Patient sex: M
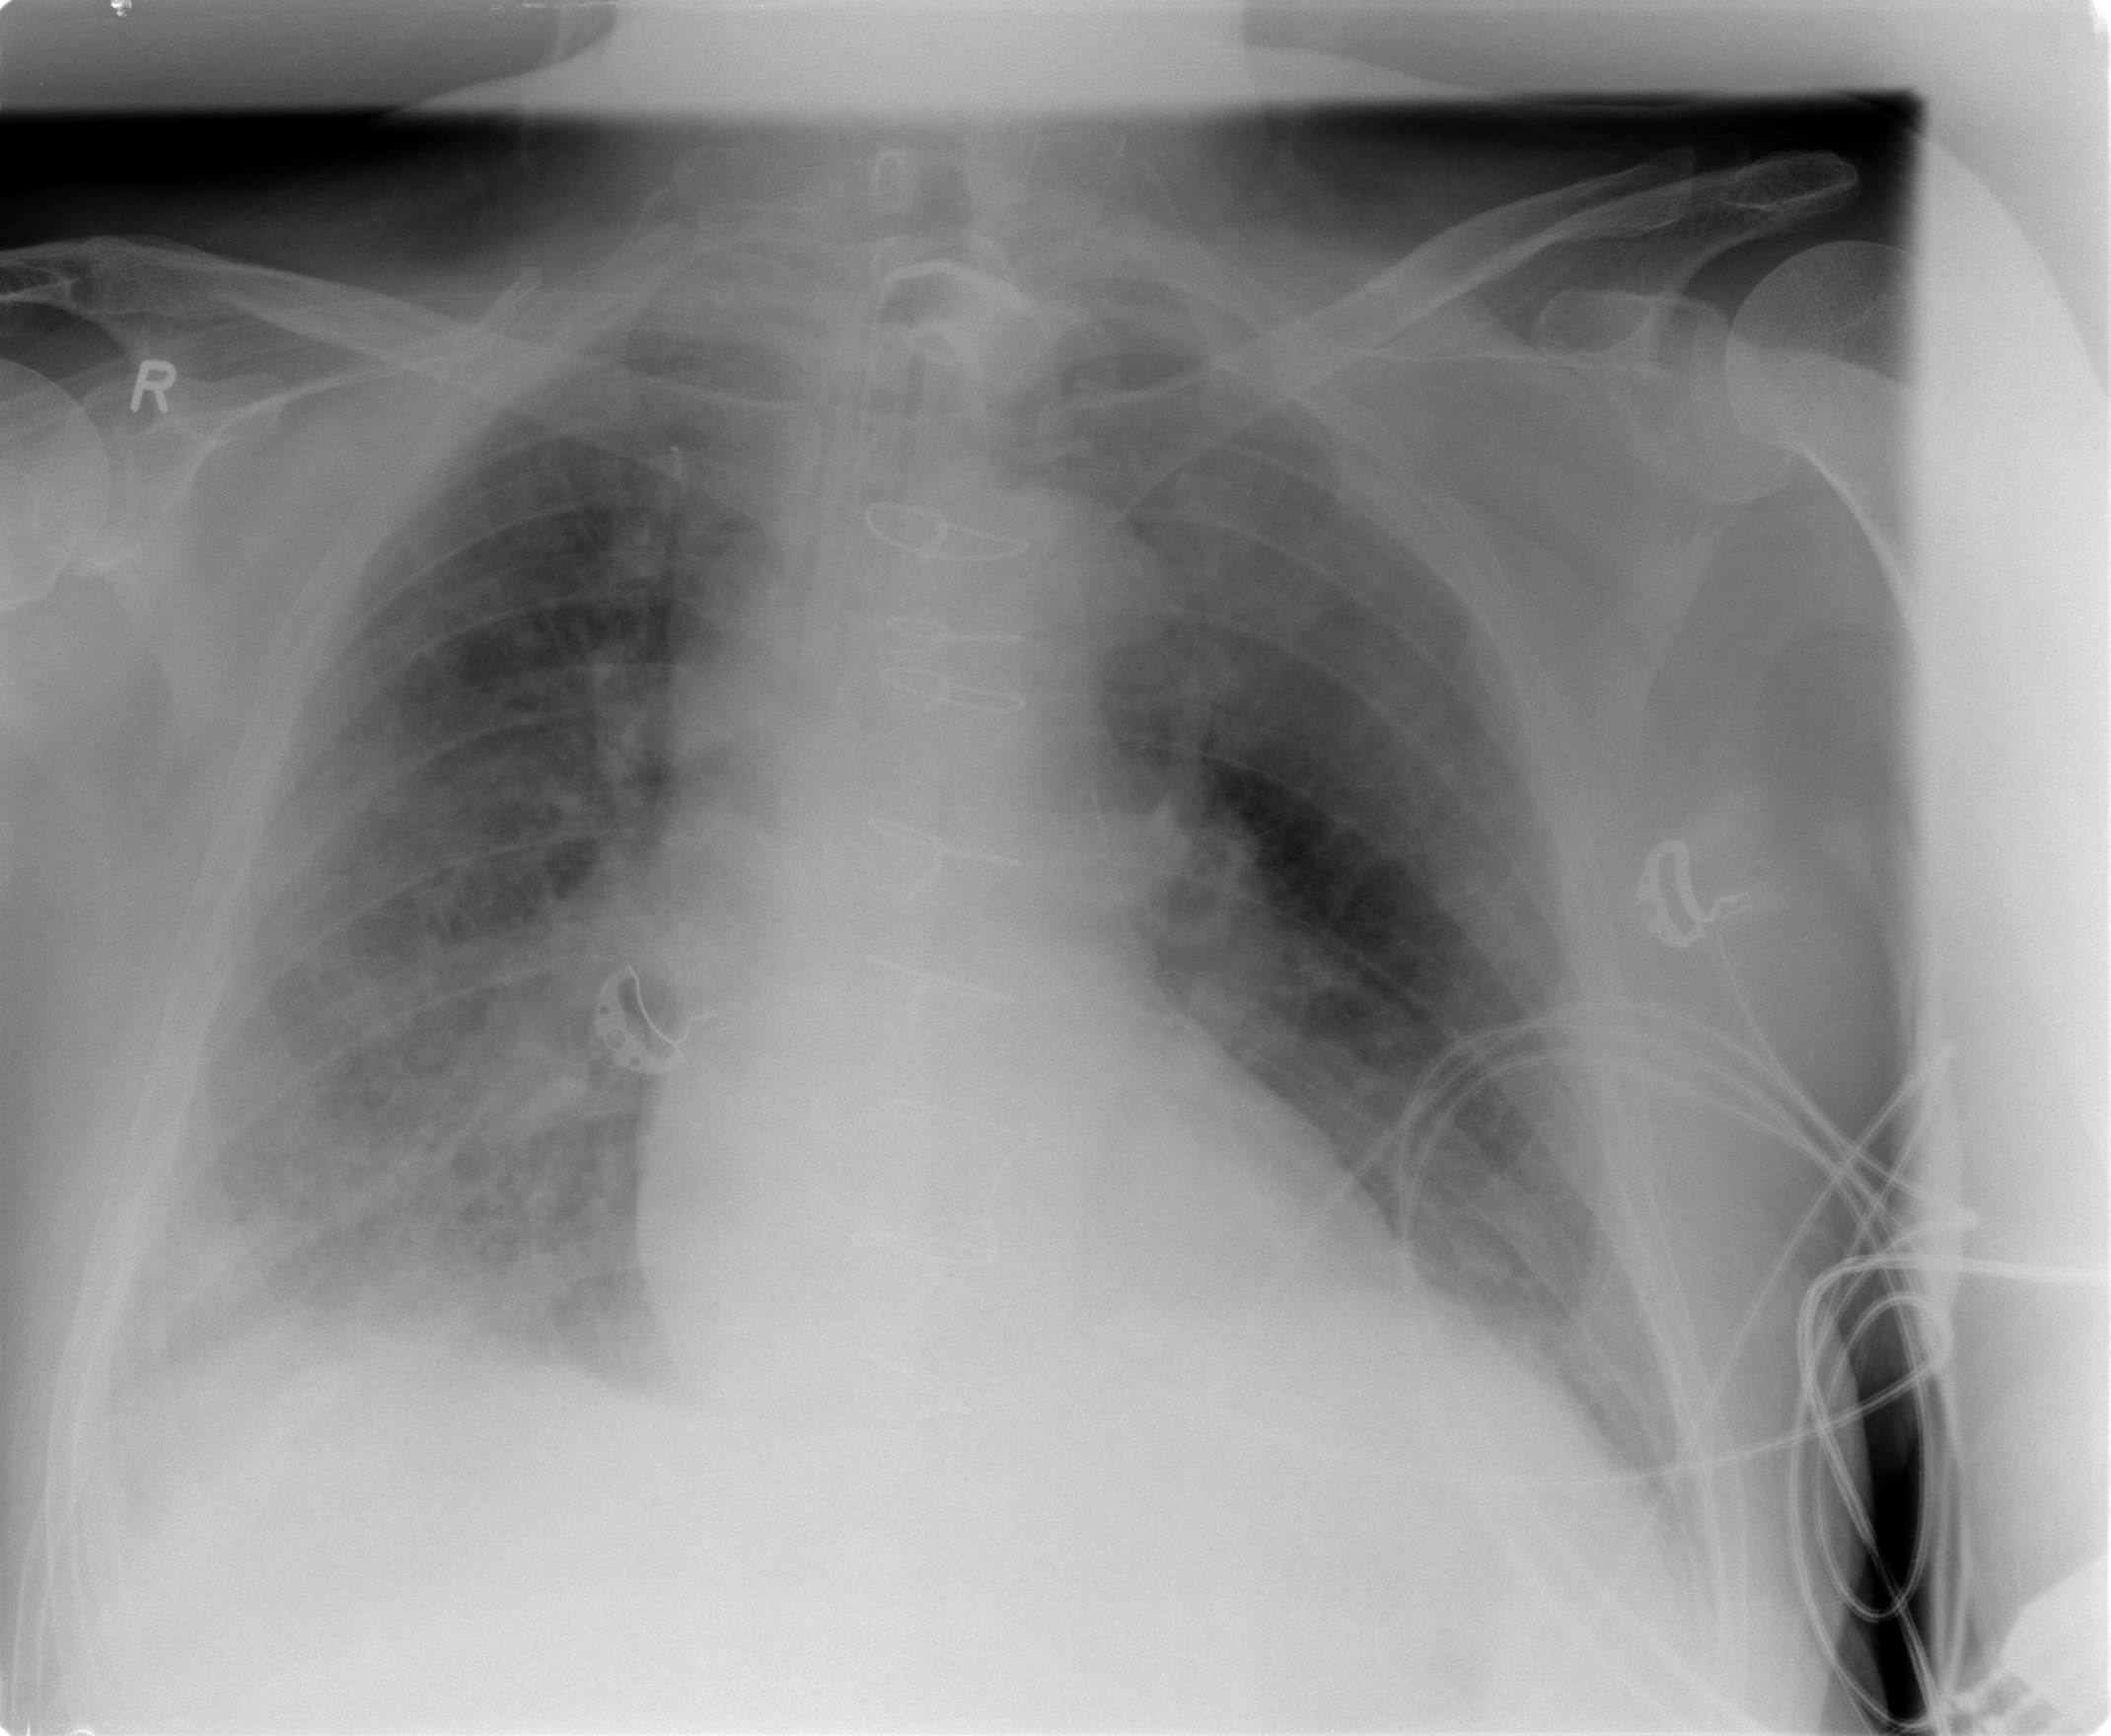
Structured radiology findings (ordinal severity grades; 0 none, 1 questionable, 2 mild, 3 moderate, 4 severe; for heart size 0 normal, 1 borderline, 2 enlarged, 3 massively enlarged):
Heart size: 0
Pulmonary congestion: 2
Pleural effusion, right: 2
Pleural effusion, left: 1
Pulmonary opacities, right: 3
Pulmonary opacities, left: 3
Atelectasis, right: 2
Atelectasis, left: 2